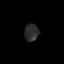
Tissue: lung
Cell type: Epithelial cells
Senescence score: 0.1853
Nuclear area (px): 244
Mean DAPI intensity: 44.561